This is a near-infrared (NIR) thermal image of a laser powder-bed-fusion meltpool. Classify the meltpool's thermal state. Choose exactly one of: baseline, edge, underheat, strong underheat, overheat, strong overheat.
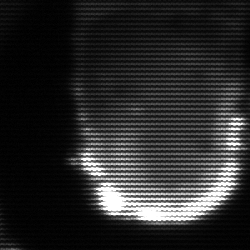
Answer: baseline